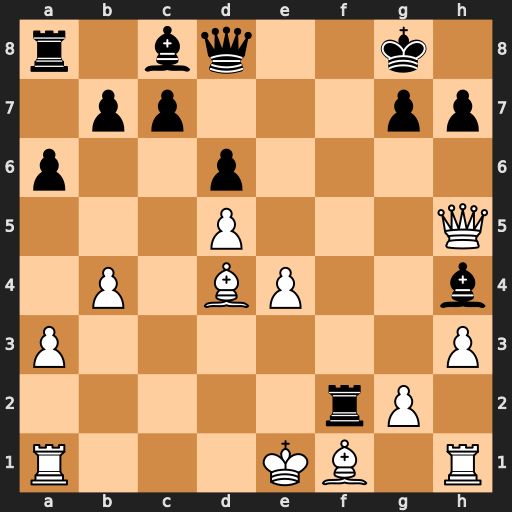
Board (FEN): r1bq2k1/1pp3pp/p2p4/3P3Q/1P1BP2b/P6P/5rP1/R3KB1R
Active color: w
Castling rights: KQ
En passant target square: -
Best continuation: Bxf2 Bxf2+ Kxf2